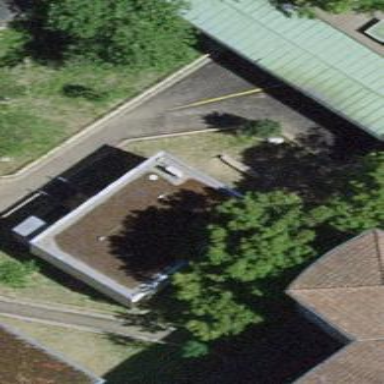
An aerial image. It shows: Kindergarten building.